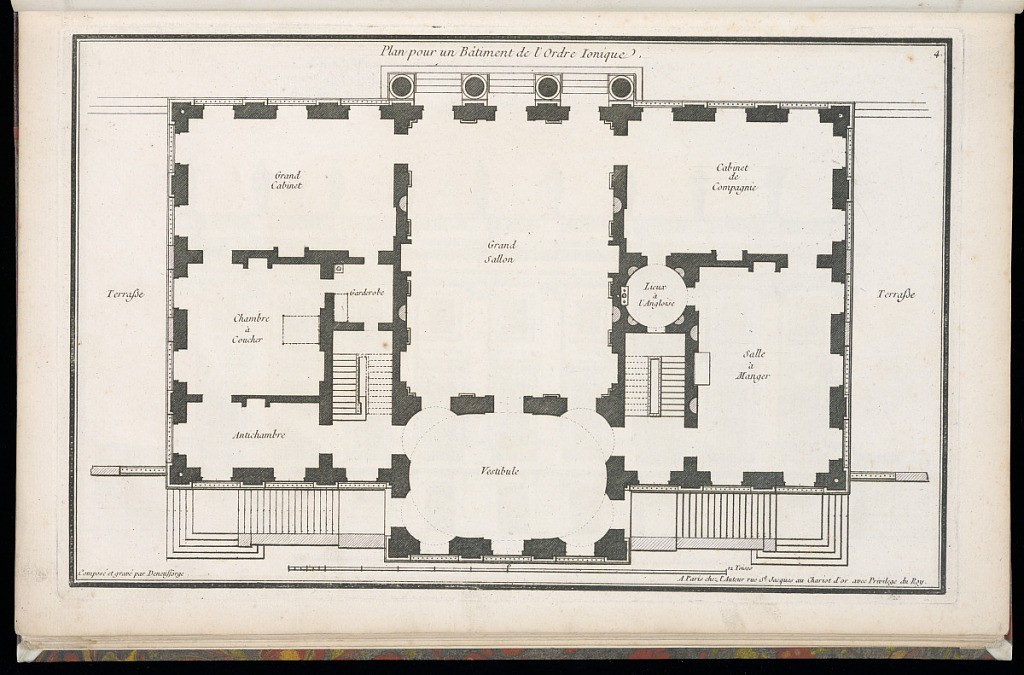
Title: Plan pour un Bâtiment de l'Ordre Ionique
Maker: Jean-François de Neufforge, Flemish, 1714–1791
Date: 1768
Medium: Engraving on paper
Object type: Print
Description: Plan for a building in the Ionic order, with rooms including a bedroom, a dining room, private studies, and a living room. There is a scale bar of 12 toises (1 toise was equal to about 3.799 square meters) at the bottom of the page. The plate is signed and numbered.